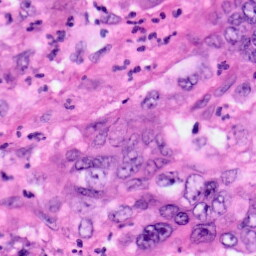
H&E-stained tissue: Pancreatic